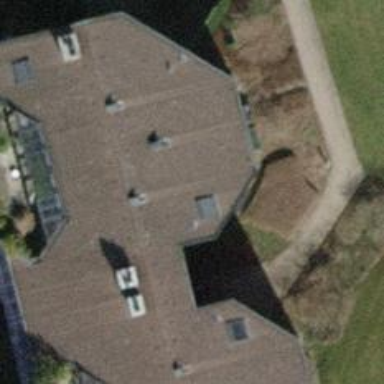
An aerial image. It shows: Pitched roof building.